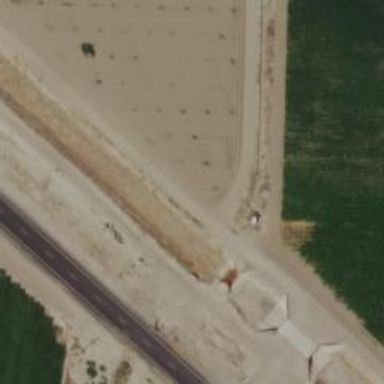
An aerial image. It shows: Irrigation culvert tunnel.